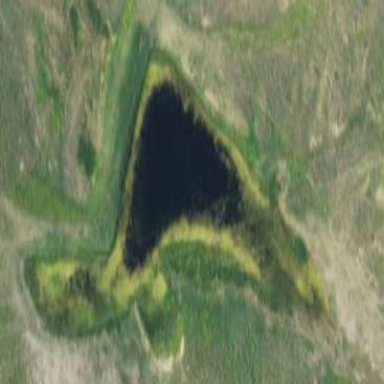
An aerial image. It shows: Reservoir.